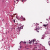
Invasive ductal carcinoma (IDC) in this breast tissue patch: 0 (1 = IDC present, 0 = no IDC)